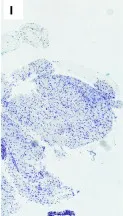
(A-D) MR-Images of the brain and spine showing multiple periventricular, parenchymal and leptomeningeal contrast enhancements at the time of diagnosis. T1-weighted contrast-enhancement MRI sequence of the brain Arrow pointing to the site of biopsy (C).
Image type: pathology (fish)